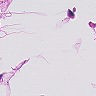
Metastatic tissue present: no